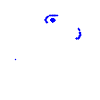
Particle: pion